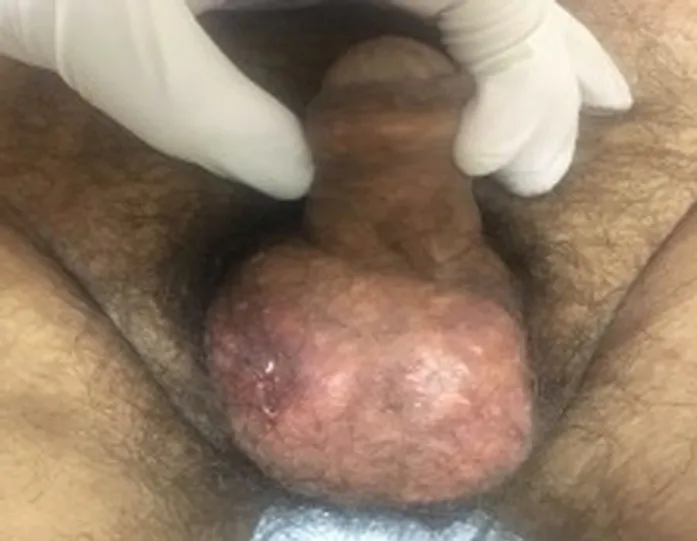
Tophus in the scrotum and plaque that covers the entire scrotum.
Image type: medical_photograph (other_medical_photograph)